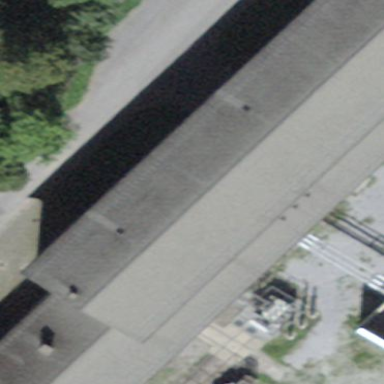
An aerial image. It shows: Industrial building.